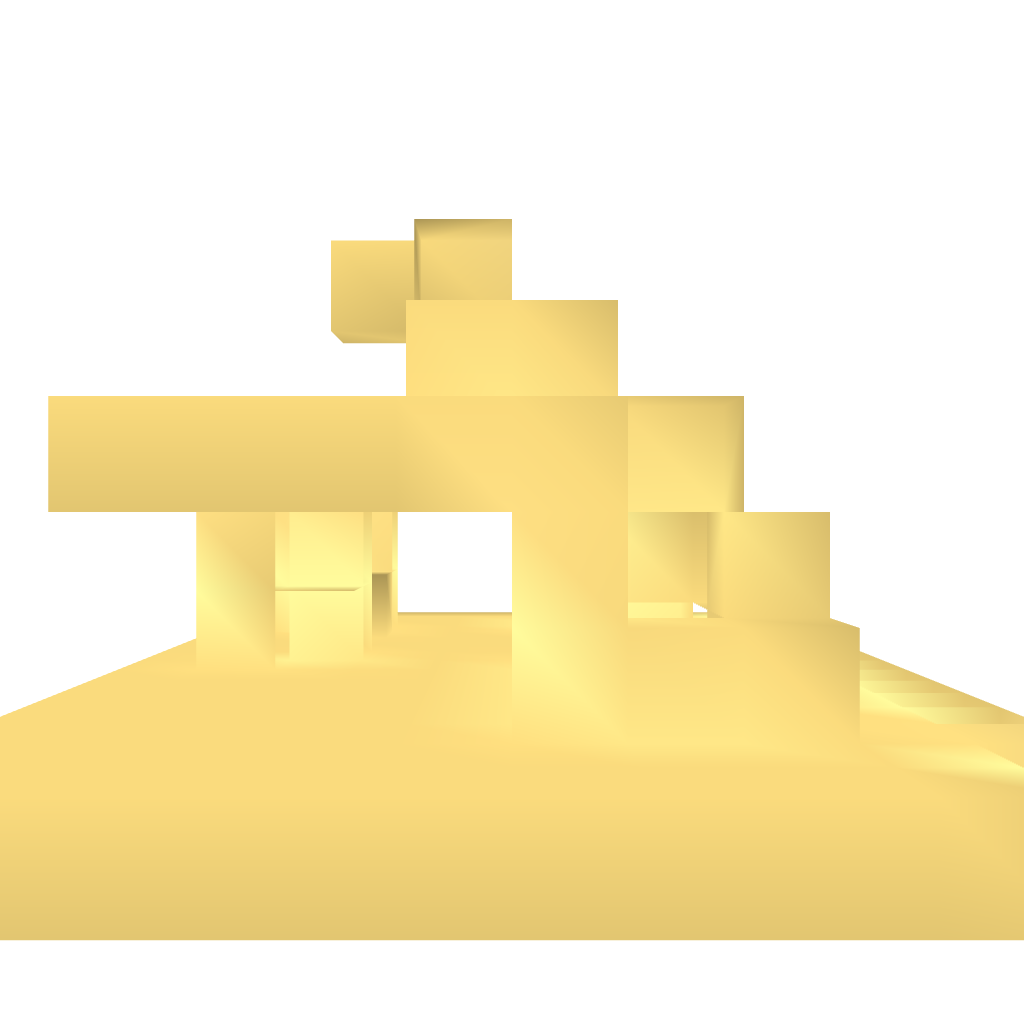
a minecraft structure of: Double 2*2 Jeb's door bad low quality